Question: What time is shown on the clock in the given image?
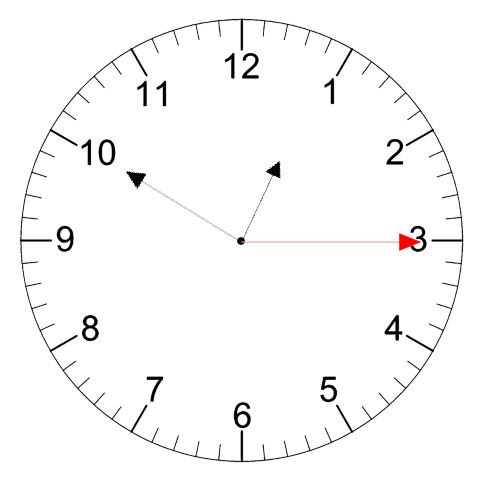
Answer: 12:50:15